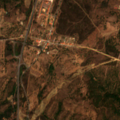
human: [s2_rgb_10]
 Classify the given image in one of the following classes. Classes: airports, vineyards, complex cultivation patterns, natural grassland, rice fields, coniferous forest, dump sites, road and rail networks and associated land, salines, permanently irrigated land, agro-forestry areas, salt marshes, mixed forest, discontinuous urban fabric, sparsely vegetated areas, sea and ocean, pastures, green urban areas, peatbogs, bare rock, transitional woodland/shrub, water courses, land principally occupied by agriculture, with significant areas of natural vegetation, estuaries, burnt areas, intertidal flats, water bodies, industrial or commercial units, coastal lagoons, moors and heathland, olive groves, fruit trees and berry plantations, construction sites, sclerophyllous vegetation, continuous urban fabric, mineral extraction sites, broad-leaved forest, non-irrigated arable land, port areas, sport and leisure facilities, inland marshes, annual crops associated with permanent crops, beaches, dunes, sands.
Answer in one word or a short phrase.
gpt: agro-forestry areas, broad-leaved forest